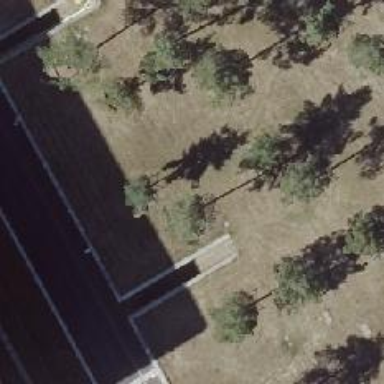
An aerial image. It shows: Evergreen needle-leaved tree.